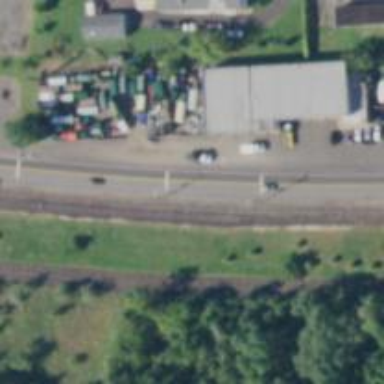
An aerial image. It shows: Railway siding with rails.